Interaction volume radius: 5 \u00c5
Interaction volume height: 15 \u00c5
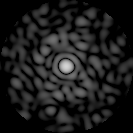
Disorder parameter: 0.8579